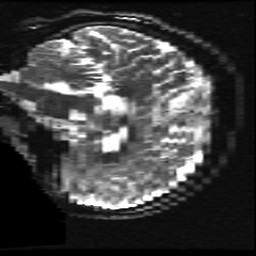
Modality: T2w
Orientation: sagittal
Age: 16
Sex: female
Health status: ill
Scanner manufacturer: ge
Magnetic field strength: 3 T
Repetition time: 7.5 s
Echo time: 0.1007 s